八年级 · 度量几何学
, 要测量小金河两岸相对的 $A 、 B$ 两点之间的距离,

可以在与 $A B$ 垂直的河岸 $B F$ 上取 $C 、 D$ 两点, 且使 $B C=C D$.

从点 $D$ 出发沿与河岸 $B F$ 垂直的方向移动到点 $E$, 使点 $A 、 C 、 E$ 在一条直线上.

若测量 $D E$ 的长为 28 米, 则 $A 、 B$ 两点之间的距离为 \$ \qquad \$米.

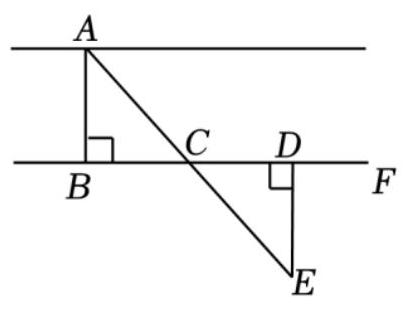
答案: 28